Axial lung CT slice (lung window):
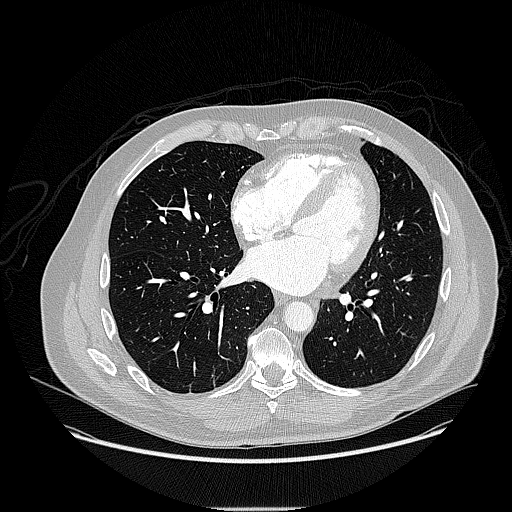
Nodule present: no